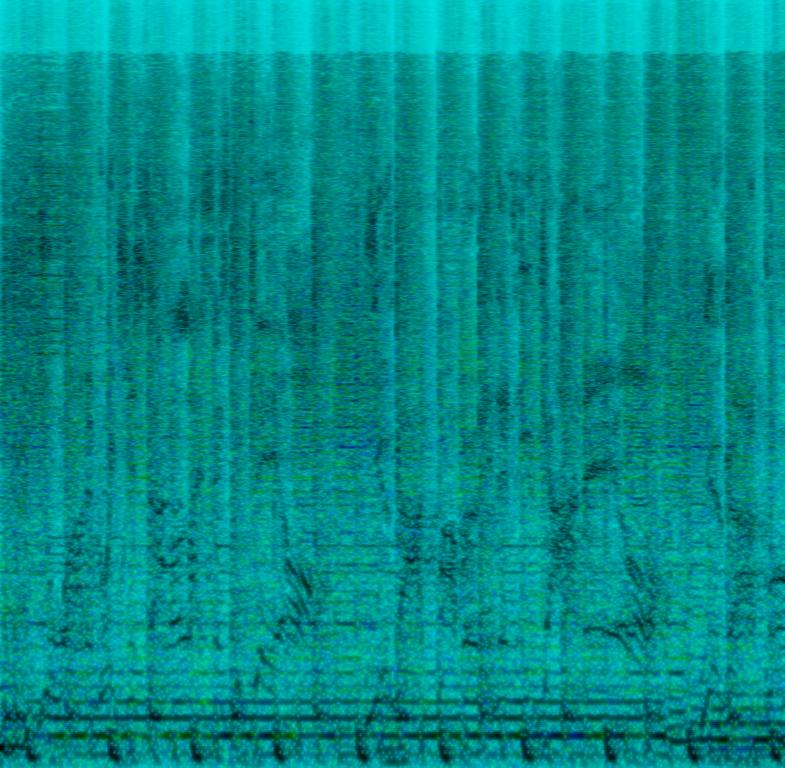
This song contains an acoustic drum playing a simple rock groove with an e-bass playing a bassline along with the e-guitar strumming chords on the same notes as the bass. A deep male voice is singing, almost streaming sounding wild and loud. Then a synth pad comes in playing a melody panned to the left side of the speaker. This song may be playing at a rock festival.